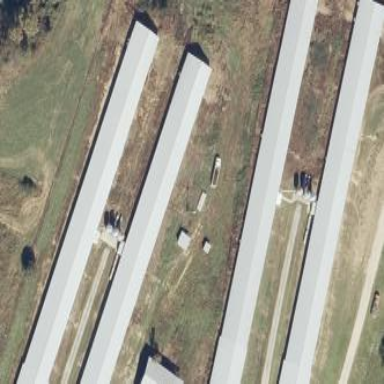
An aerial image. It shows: Farm auxiliary building.